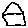
Label: house